Question: I am new to sencha and phonegap. I want to package the <URL> example in apk file and run on emulator or android devices.
How can I go for it. Please give any link to get start with it. I have set up phonegap plugin already . Thanks!!
'''
<!DOCTYPE HTML>
<html manifest="" lang="en-US">
<head>
<meta charset="UTF-8">
<title>Kitchen Sink</title>
<link rel="stylesheet" href="sencha/resources/css/sencha-touch.css"
type="text/css">
<script type="text/javascript" src="sencha/sencha-touch.js"></script>
<script id="microloader" type="text/javascript"
src="../../microloader/development.js"></script>
<!-- Uncomment following line to access PhoneGap APIs (not necessary to use PhoneGap to package web app) -->
<!-- <script type="text/javascript" charset="utf-8" src="cordova-1.6.1.js"></script>-->
</head>
<body></body>
</html>
'''
project directory looks like

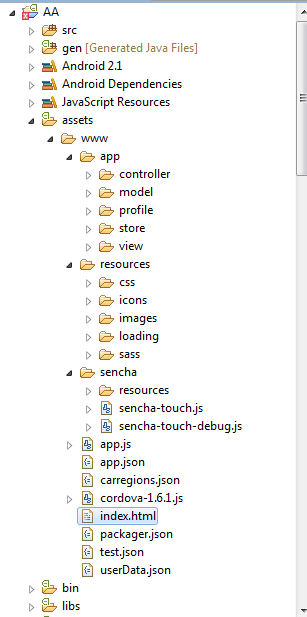
Answer: Have you seen this?
<URL>
and also tutorial from PhoneGap:
<URL>